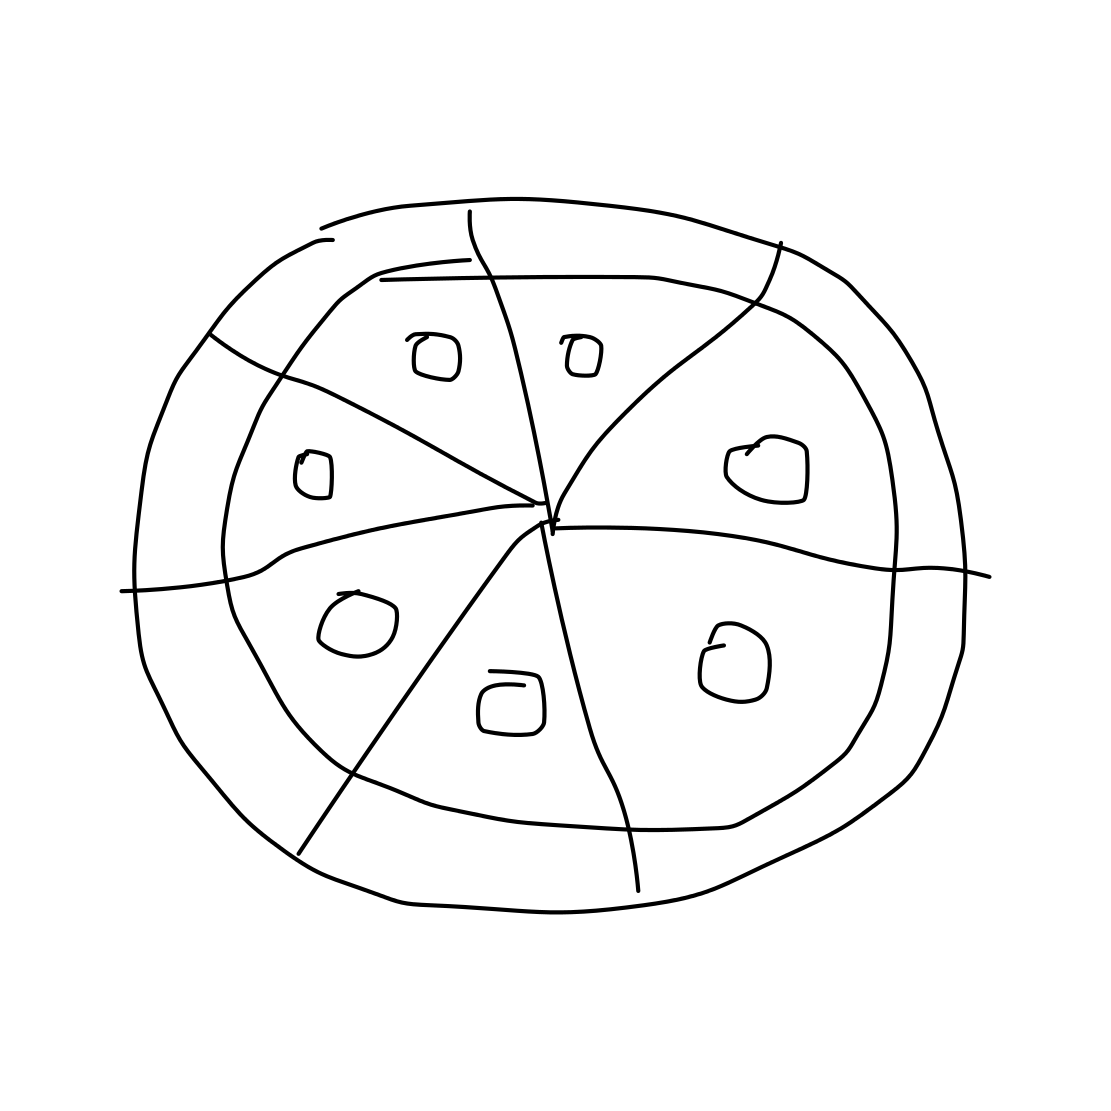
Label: pizza